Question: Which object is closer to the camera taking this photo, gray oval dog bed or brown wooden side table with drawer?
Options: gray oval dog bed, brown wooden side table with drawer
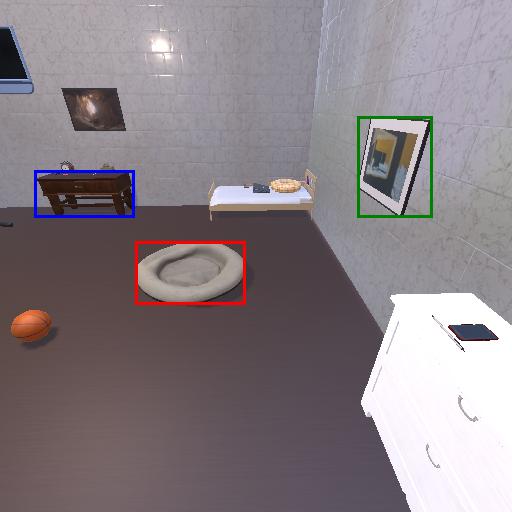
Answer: gray oval dog bed